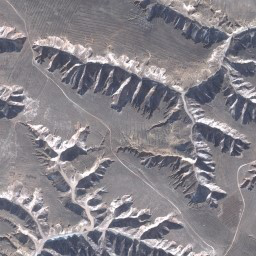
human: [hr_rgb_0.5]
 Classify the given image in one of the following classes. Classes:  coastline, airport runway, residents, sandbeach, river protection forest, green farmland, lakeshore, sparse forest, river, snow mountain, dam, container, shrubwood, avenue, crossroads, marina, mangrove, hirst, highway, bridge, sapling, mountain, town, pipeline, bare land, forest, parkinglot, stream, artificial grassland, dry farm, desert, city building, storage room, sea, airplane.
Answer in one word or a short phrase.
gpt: mountain